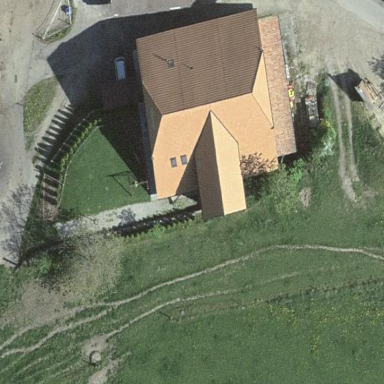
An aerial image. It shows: Barn.